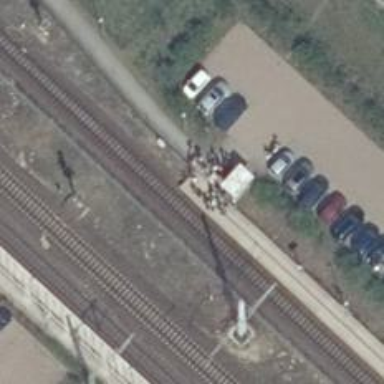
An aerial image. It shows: Close-up of railway platform edge.